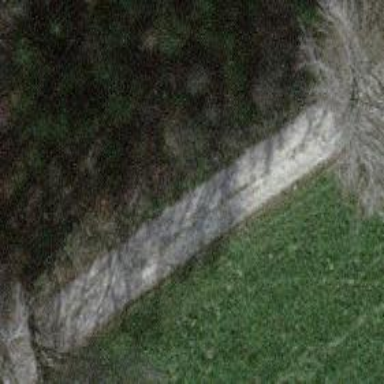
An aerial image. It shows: Track with grade2 tracktype.